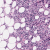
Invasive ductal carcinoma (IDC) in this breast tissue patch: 1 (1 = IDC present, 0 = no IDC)